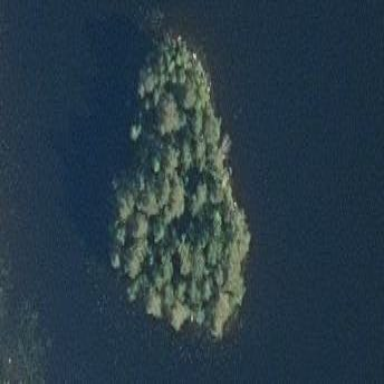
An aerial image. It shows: Island.